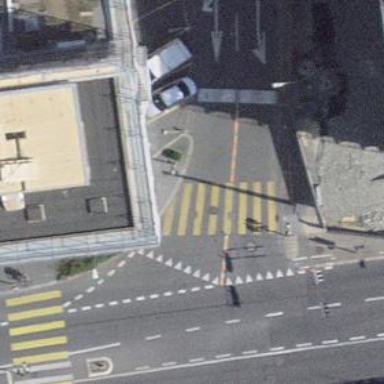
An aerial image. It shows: Zebra crossing controlled by traffic signals with zebra markings.